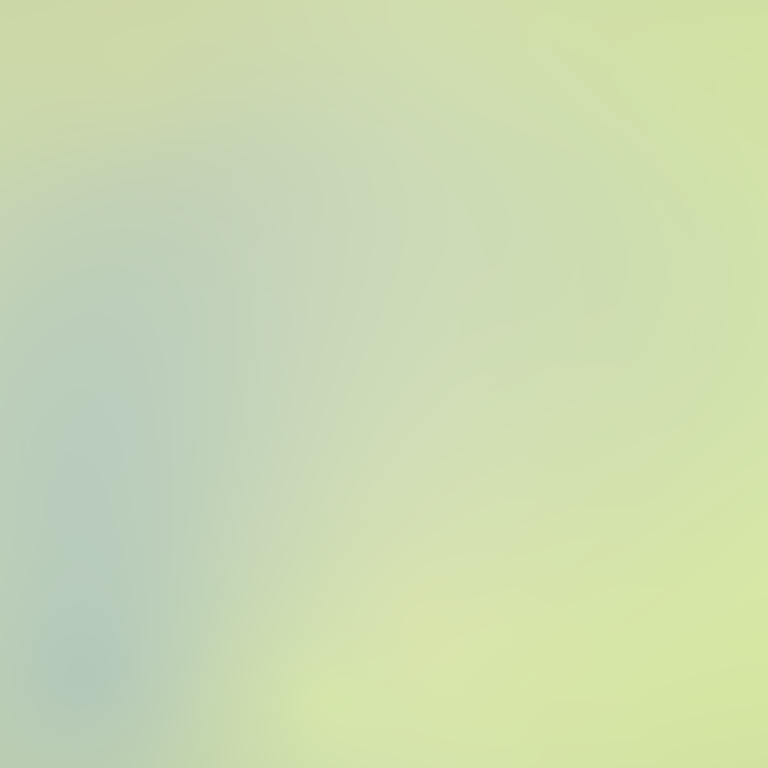
Abstract light effect, smooth gradient from soft yellow to pale blue, calm atmosphere, diffuse light, no room, no furniture, no objects.